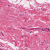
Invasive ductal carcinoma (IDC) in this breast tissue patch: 0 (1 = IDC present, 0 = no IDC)